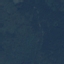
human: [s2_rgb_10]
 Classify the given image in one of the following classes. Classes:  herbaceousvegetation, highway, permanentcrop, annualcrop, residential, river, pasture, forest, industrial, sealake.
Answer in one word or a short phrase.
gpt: Forest